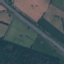
Land use / land cover class: Highway